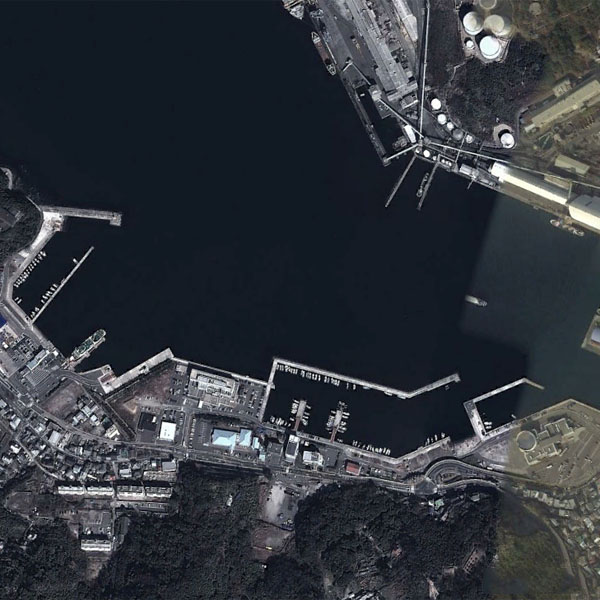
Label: Port